Field crop: tomato
Growth stage: 2
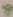
Species: solanum